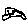
Label: car